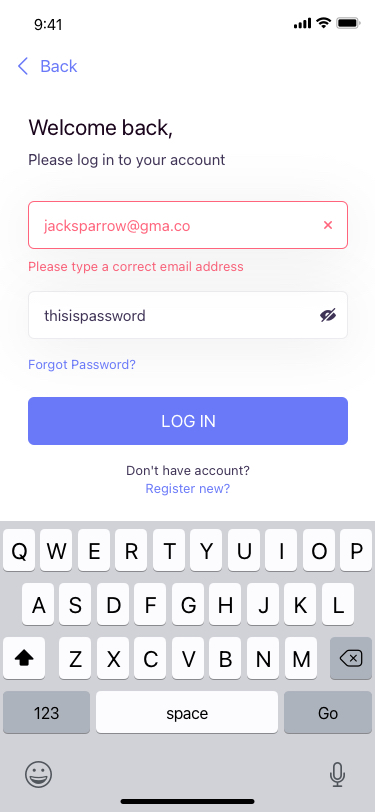
Text in this UI design:
Welcome back,
Please log in to your account
Please type a correct email address
Don't have account?
Register new?